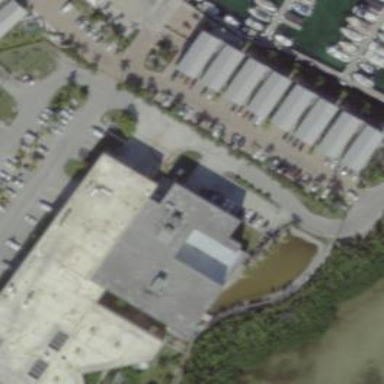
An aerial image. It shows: Police building.